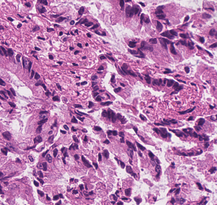
Tumor epithelial tissue: yes
Tumor-associated stroma tissue: yes
Normal tissue: no